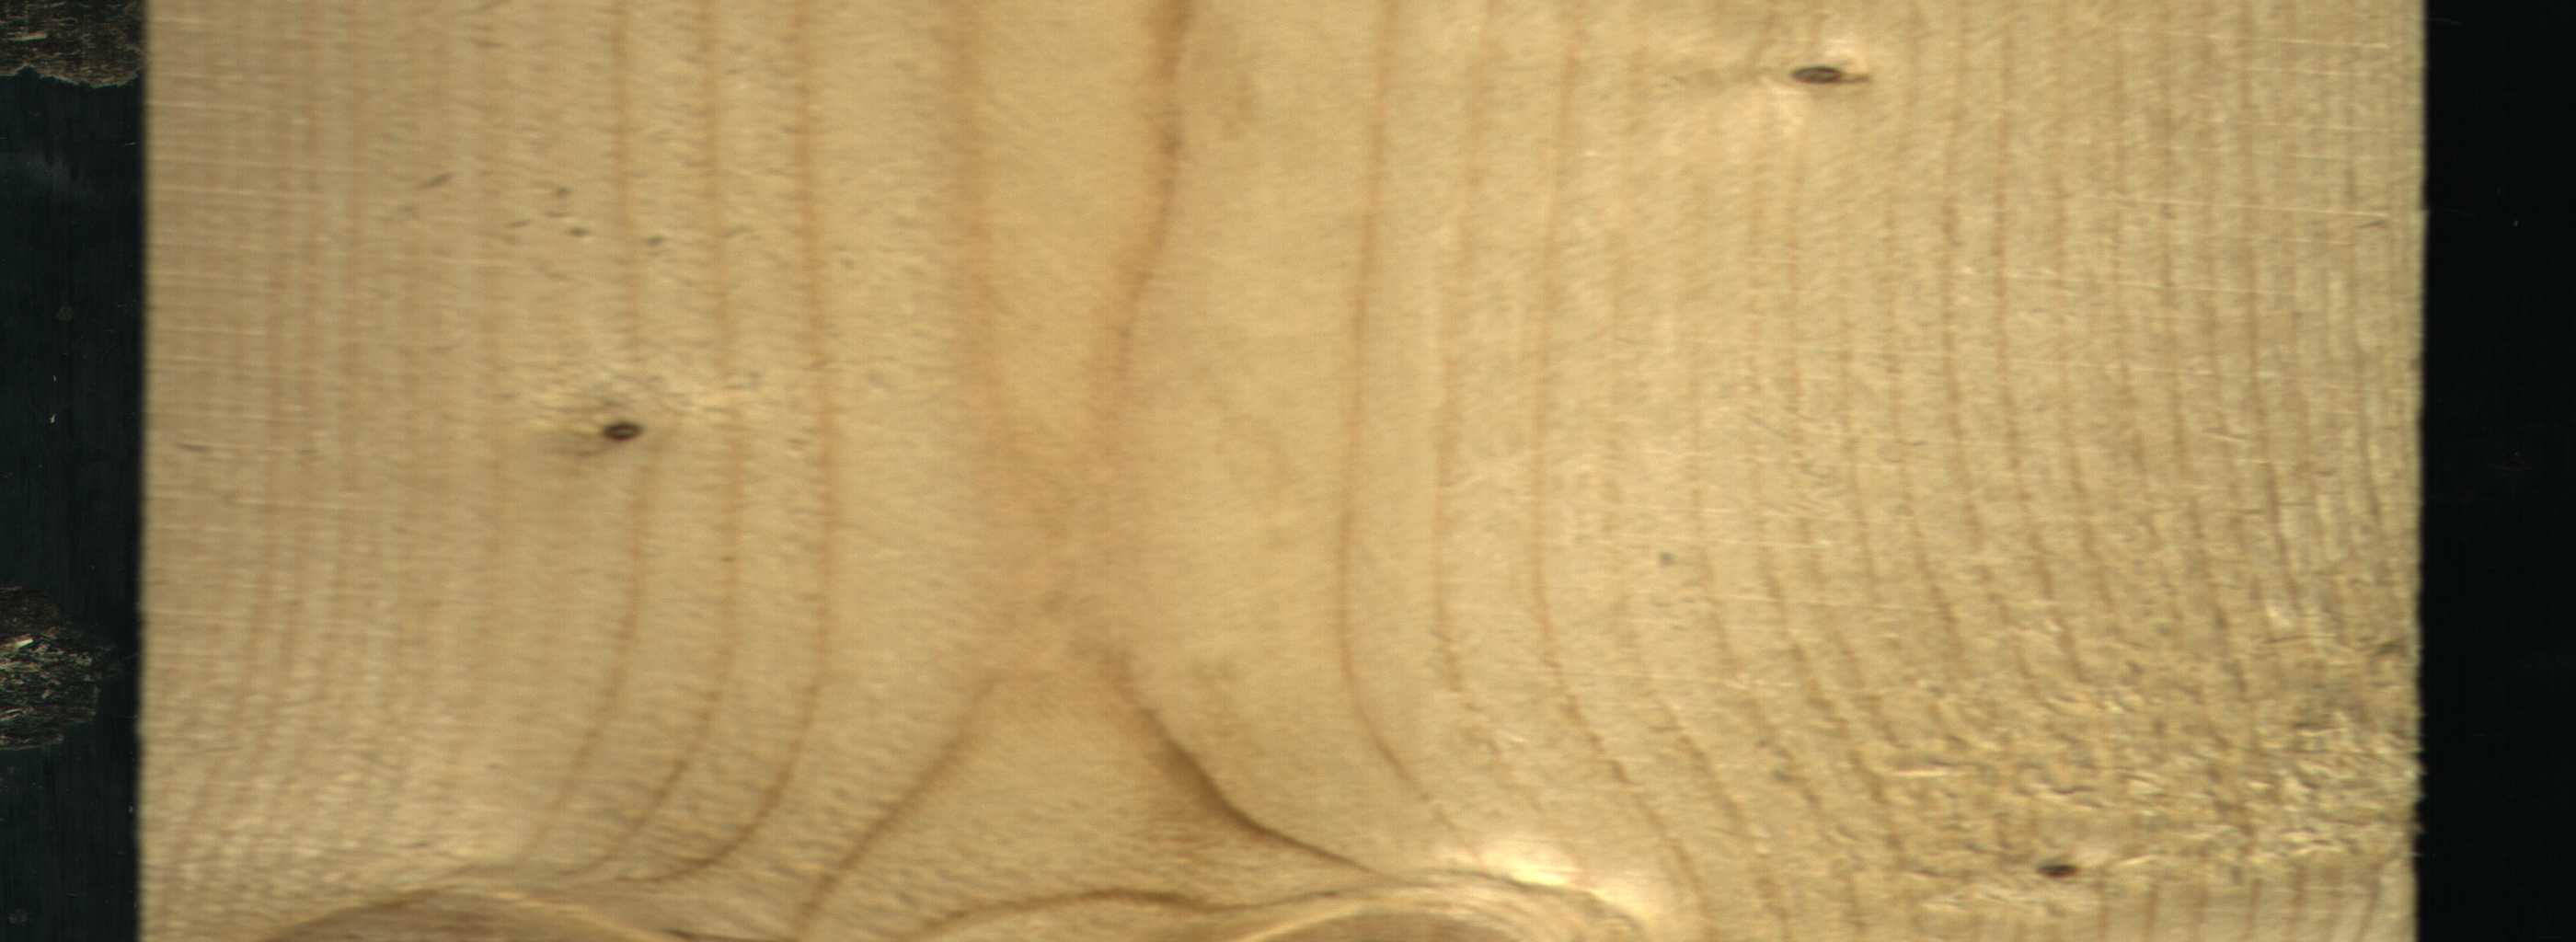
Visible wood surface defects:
Live_Knot
Live_Knot
Live_Knot
Live_Knot
Live_Knot